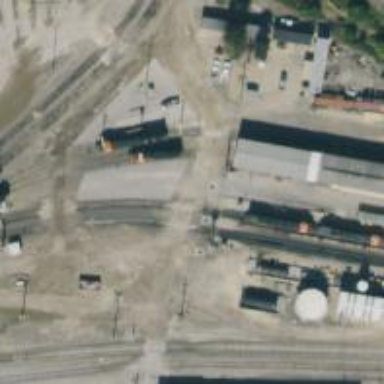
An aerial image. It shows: Railway yard in service.